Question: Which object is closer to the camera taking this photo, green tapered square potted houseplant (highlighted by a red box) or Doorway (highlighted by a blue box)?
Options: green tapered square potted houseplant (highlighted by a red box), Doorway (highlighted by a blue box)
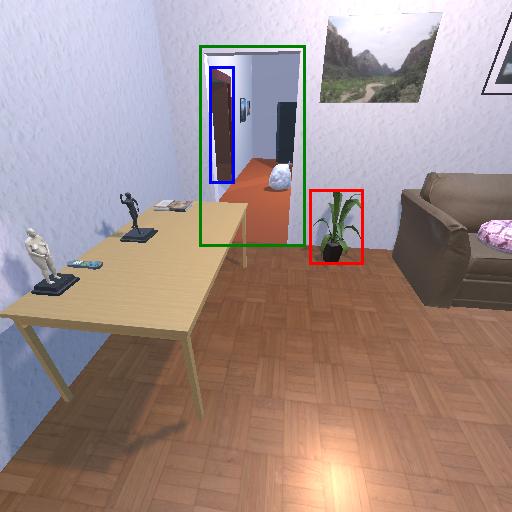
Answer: green tapered square potted houseplant (highlighted by a red box)